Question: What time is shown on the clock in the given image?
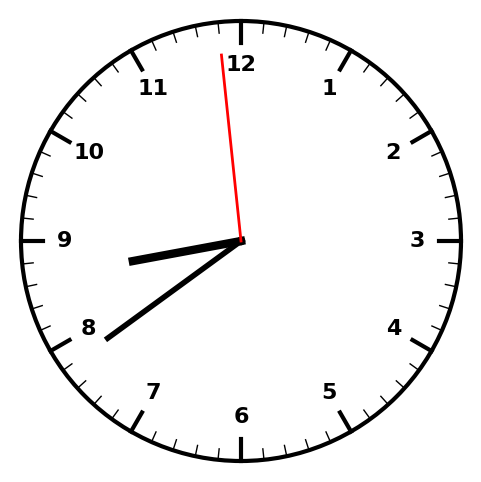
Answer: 08:38:59